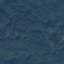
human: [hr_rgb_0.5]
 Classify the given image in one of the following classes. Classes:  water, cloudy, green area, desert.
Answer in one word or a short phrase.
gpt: green area